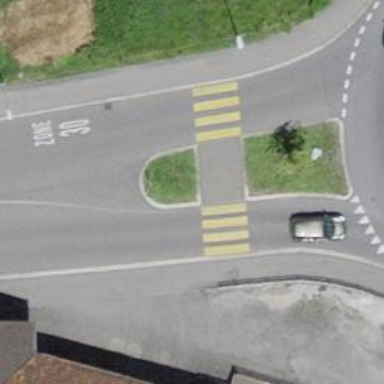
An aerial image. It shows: Asphalt footway with marked zebra crossing and island.